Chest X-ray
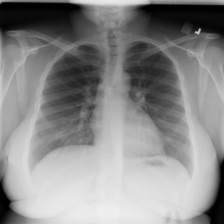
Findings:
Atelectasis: negative
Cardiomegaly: negative
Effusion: negative
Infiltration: negative
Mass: negative
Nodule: negative
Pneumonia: negative
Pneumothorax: negative
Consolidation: negative
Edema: negative
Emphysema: negative
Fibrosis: negative
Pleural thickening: negative
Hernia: negative